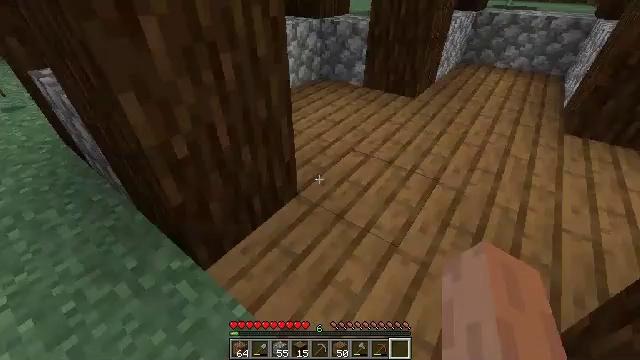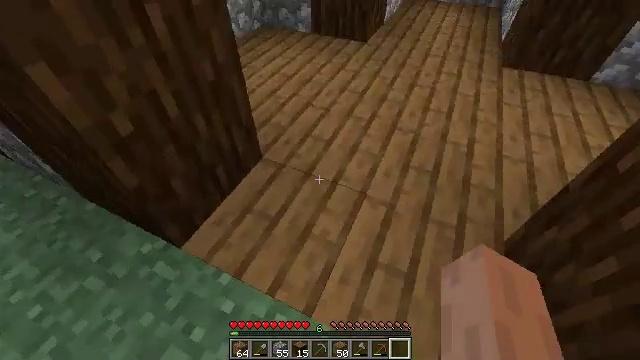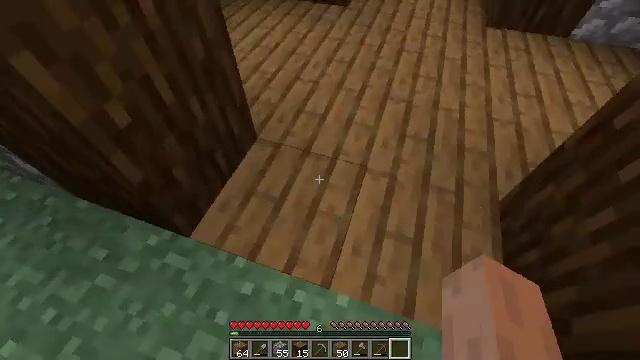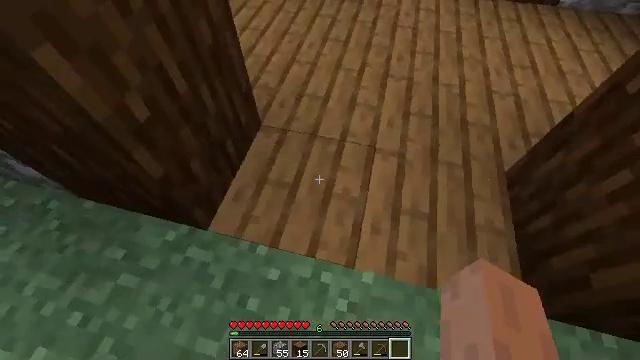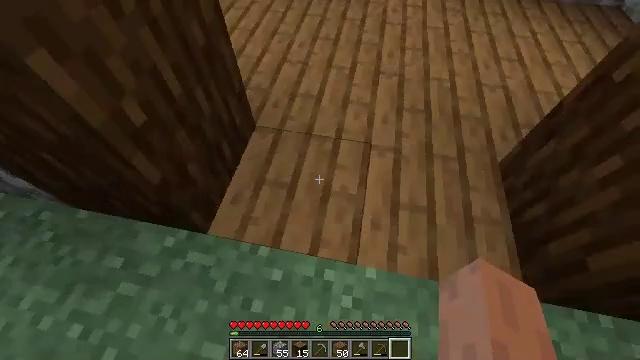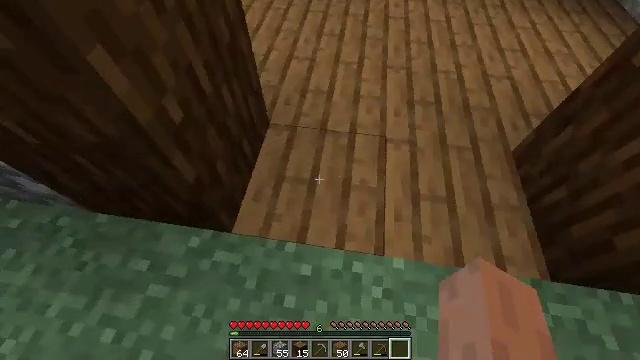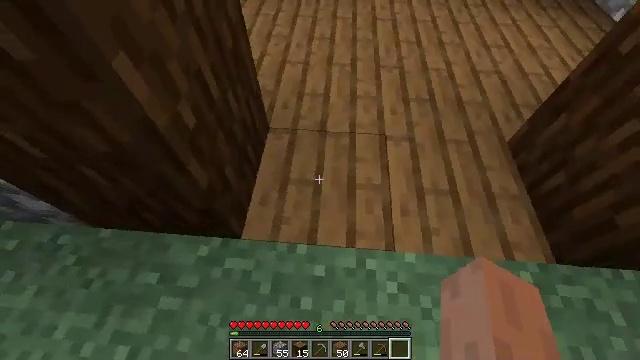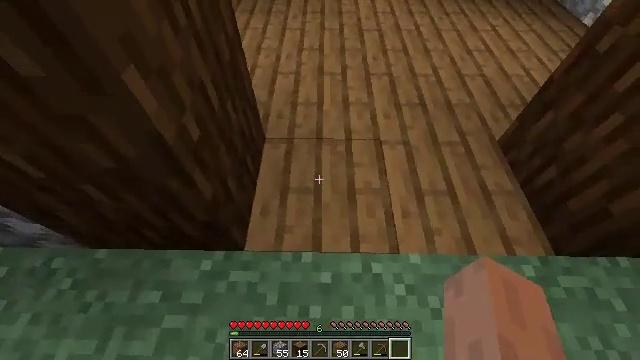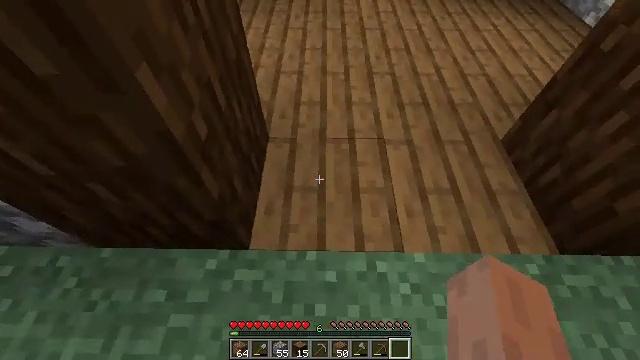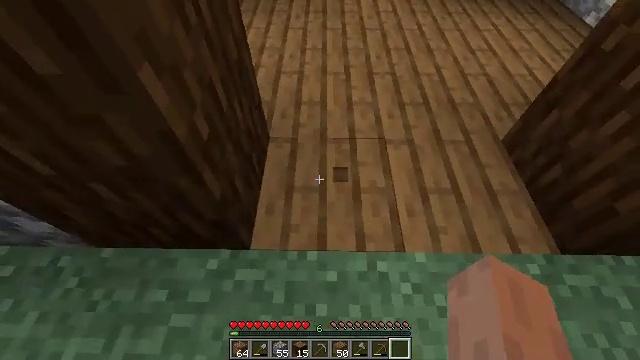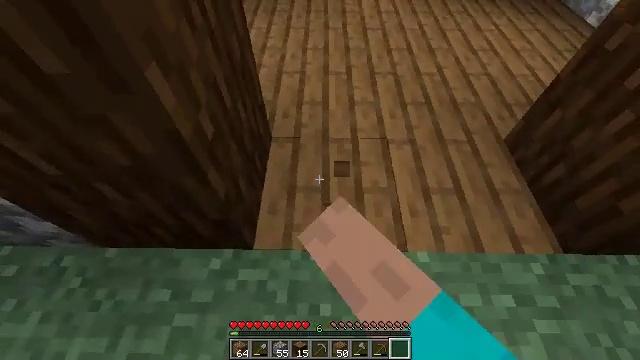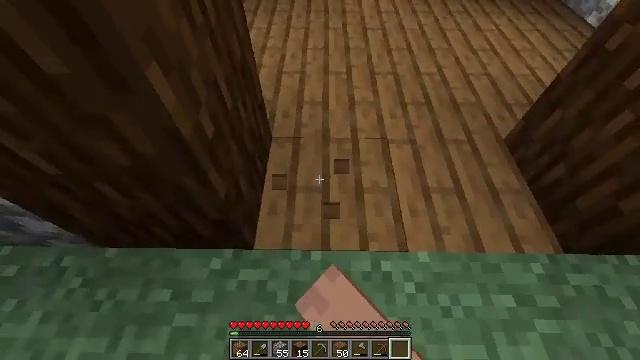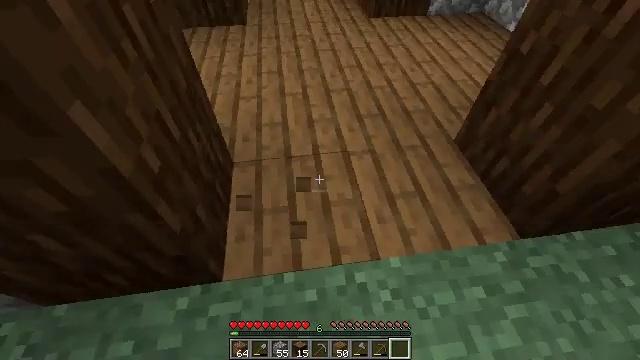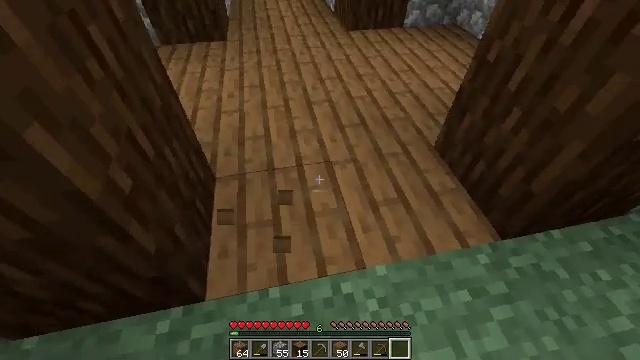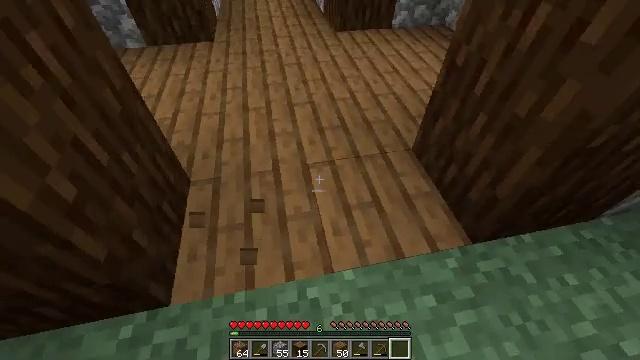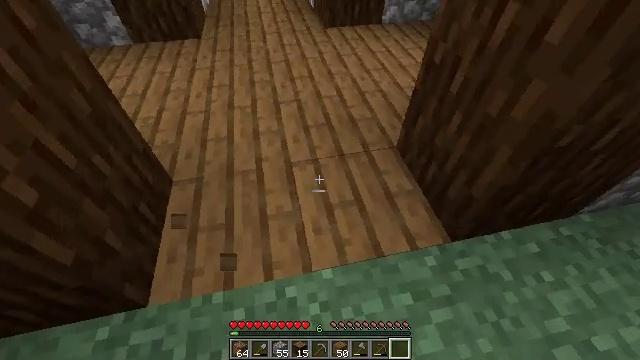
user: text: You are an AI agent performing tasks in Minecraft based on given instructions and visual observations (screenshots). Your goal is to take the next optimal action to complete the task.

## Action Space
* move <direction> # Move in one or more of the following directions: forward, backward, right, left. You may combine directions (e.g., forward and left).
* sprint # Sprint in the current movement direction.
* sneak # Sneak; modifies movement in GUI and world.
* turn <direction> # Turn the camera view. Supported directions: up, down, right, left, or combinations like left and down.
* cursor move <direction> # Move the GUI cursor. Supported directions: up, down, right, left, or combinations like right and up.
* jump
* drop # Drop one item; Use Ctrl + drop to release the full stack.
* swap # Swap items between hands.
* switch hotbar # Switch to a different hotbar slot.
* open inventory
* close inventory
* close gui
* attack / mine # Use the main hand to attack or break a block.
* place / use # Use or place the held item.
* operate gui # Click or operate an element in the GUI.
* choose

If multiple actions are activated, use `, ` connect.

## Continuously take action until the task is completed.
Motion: motion action
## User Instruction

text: Make a cobblestone slab using the crafting table.
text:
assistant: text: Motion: move left, turn right and down
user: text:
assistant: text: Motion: move left, turn right and down
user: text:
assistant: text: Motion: move left, turn right and down
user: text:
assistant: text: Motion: move left, turn right
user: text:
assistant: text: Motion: turn right
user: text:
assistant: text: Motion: turn right
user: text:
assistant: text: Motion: turn right and up
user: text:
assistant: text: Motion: no_op
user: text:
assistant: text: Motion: attack / mine
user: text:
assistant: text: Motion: attack / mine
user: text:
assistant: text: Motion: attack / mine
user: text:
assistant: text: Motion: move right, turn right and up
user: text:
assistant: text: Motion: move right, turn right and up
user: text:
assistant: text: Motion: move right
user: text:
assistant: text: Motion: move right
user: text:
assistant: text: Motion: turn down
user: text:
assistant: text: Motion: no_op
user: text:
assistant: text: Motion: attack / mine
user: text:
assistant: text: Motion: turn up, attack / mine
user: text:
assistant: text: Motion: move right, turn up
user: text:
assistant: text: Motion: move right, turn right and up
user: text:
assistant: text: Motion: move right, turn right and up
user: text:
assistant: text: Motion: move right, turn up
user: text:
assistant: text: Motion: no_op
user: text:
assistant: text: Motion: no_op
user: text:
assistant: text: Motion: no_op
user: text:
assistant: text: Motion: turn up
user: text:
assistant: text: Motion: turn right and up
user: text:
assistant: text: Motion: no_op
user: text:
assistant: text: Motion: no_op